Brain MRI, t1w sequence, axial 2D slice.
Patient: age 42, sex F, weight 95 kg, height 1.95 m
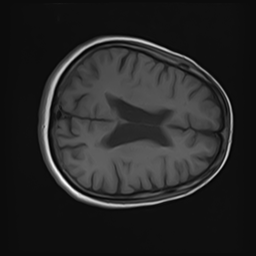